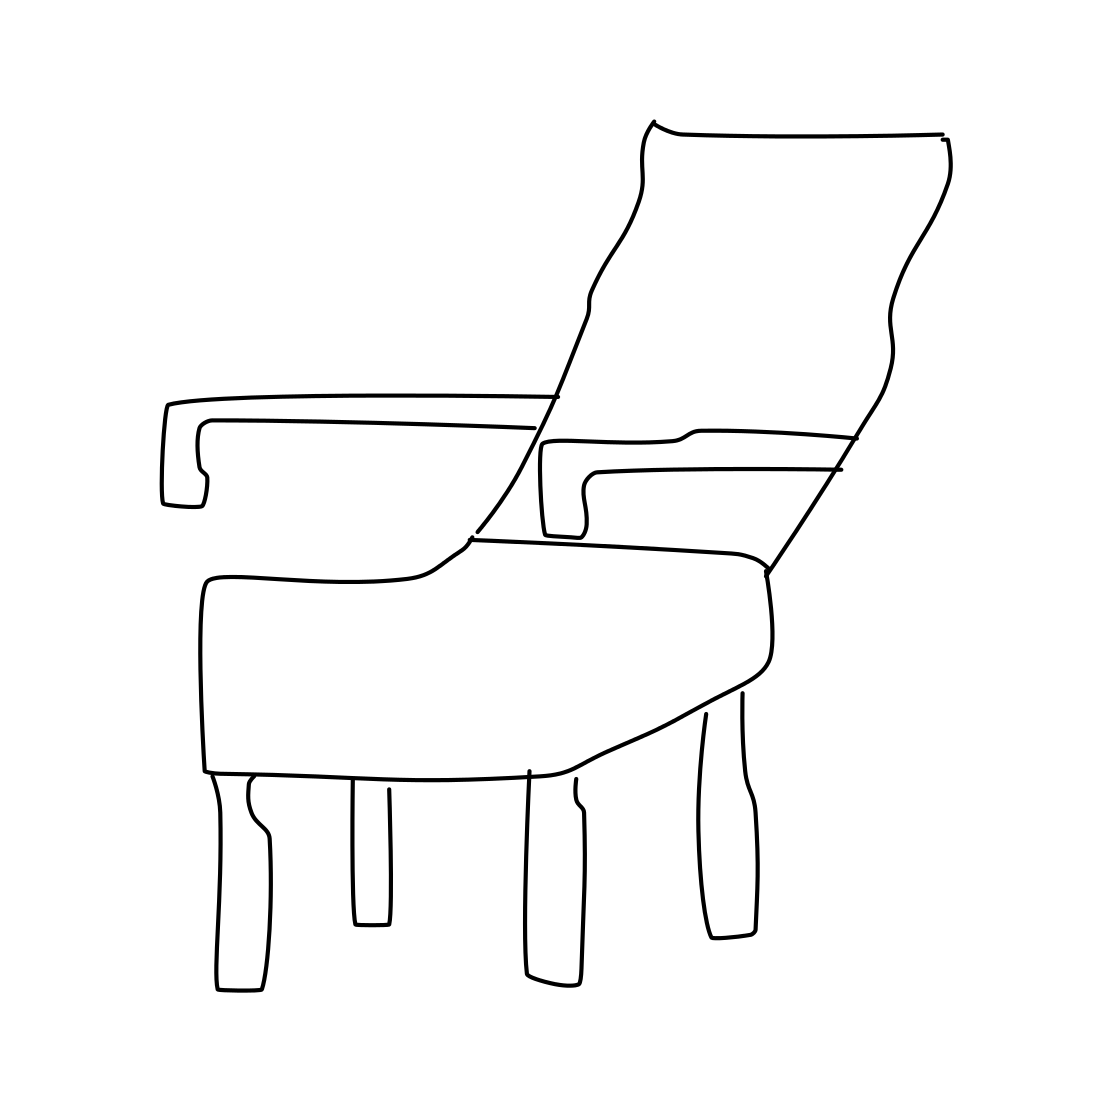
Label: armchair